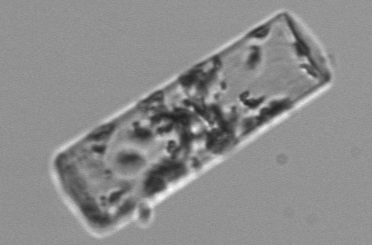
Label: Guinardia_flaccida